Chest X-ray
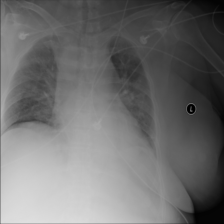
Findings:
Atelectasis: negative
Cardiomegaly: negative
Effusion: negative
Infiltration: positive
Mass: negative
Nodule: negative
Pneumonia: negative
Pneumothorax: negative
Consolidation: negative
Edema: negative
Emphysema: negative
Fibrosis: negative
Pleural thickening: negative
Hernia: negative